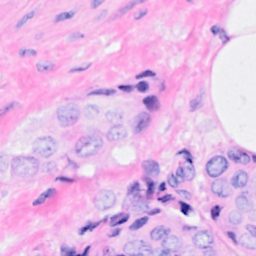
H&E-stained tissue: Breast